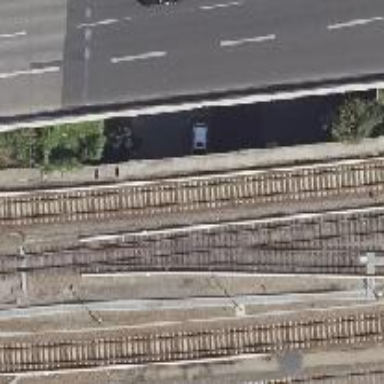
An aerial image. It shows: Siding service railway track for electrified light rail.